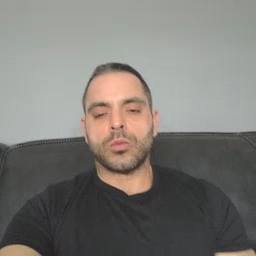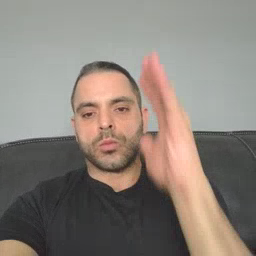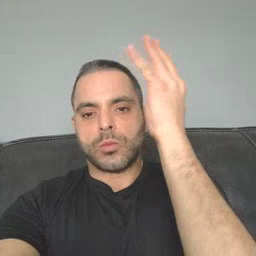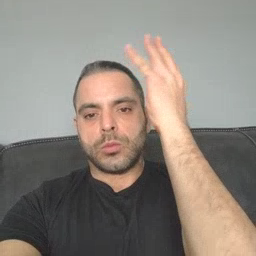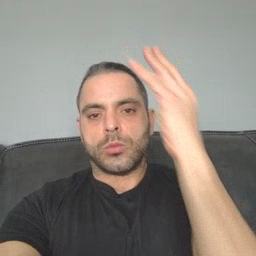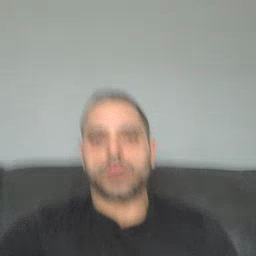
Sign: tree